Interaction volume radius: 10 \u00c5
Interaction volume height: 10 \u00c5
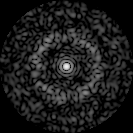
Disorder parameter: 0.8325